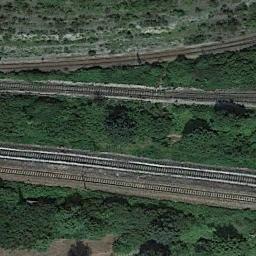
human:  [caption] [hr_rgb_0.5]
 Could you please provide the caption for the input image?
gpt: There is a row of grey buildings on one side of the railway .

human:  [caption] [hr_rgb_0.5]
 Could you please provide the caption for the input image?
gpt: These railways go through a forest .

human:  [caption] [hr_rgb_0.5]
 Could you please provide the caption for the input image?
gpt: The railway is next to some trees and grass .

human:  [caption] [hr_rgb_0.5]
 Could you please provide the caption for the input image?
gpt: Lots of trees are beside the trees .

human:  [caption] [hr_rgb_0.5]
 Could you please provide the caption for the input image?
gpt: There are many green trees beside the railway .